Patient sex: M
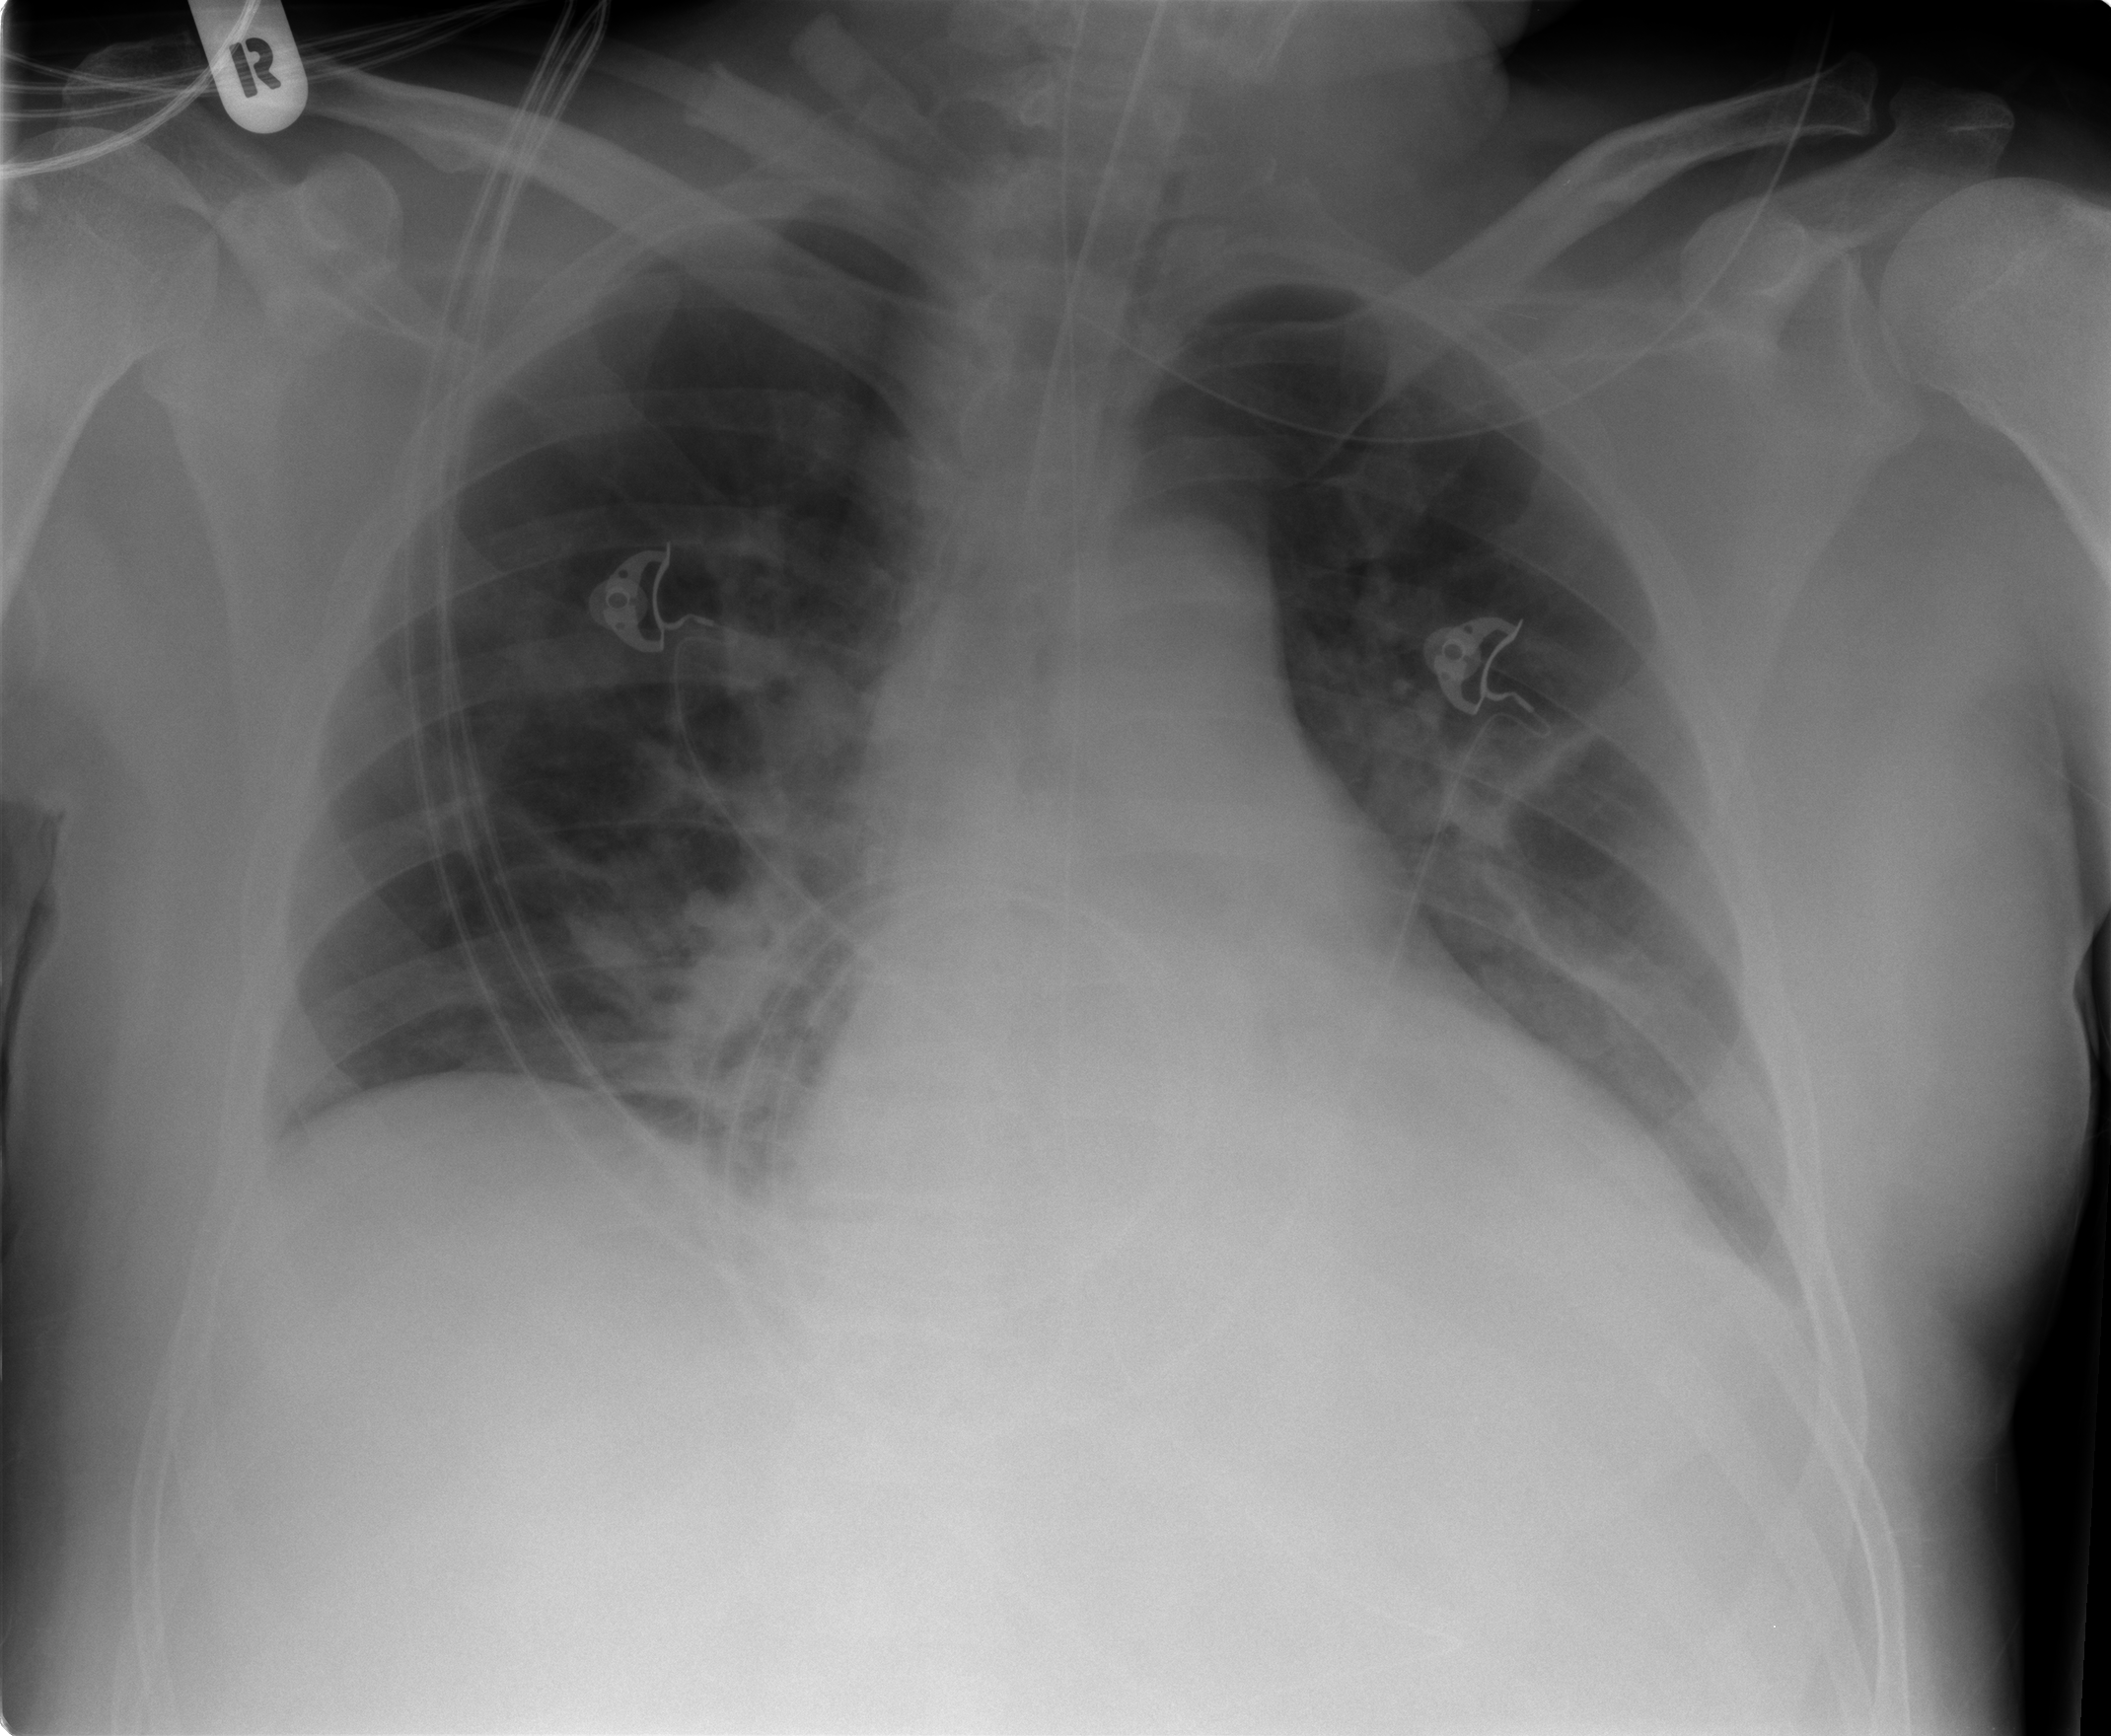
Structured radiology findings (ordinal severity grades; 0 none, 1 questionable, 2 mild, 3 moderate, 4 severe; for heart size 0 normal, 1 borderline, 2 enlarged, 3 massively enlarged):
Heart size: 0
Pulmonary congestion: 2
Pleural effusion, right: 0
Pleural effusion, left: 2
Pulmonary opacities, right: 0
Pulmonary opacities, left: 1
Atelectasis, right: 2
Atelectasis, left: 2